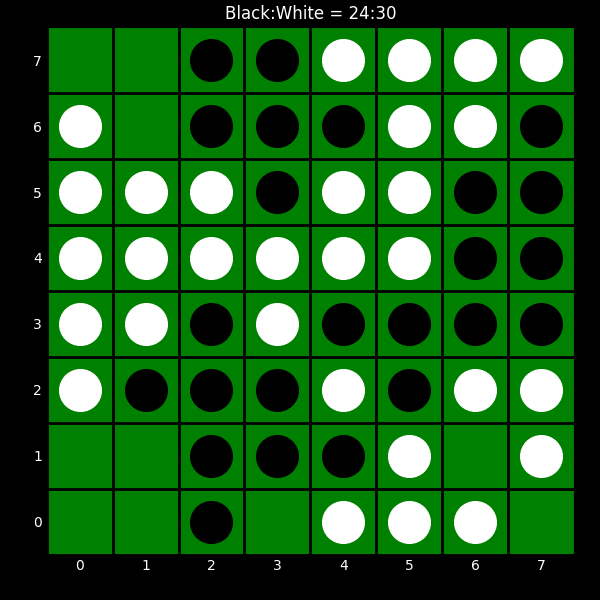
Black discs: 24
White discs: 30